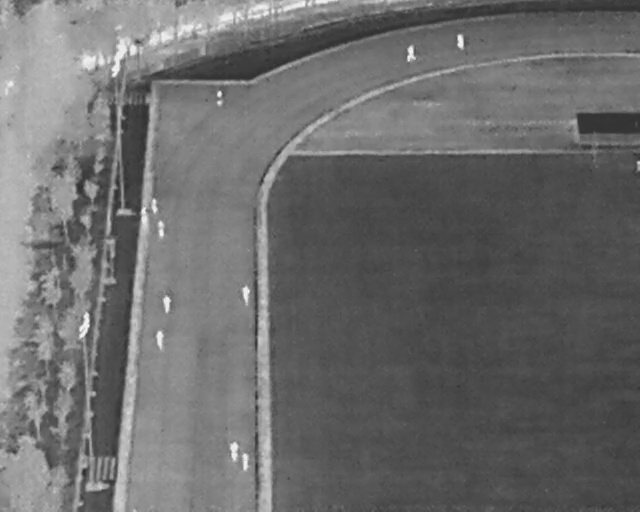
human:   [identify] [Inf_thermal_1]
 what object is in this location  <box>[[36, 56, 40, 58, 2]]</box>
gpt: <ref>1 medium person at the center</ref>

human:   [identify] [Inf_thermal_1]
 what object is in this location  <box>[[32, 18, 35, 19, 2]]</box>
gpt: <ref>1 small person at the top</ref>

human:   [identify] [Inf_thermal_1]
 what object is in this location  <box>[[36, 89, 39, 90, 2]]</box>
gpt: <ref>1 small person at the bottom</ref>

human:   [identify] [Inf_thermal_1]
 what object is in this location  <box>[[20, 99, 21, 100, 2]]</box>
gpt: <ref>1 small person at the bottom left</ref>

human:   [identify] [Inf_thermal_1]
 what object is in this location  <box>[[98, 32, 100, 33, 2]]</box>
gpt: <ref>1 small person at the right</ref>

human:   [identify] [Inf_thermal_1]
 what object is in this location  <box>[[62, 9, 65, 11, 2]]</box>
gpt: <ref>1 medium person at the top</ref>

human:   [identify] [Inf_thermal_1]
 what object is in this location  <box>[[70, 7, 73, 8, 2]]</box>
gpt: <ref>1 small person at the top right</ref>